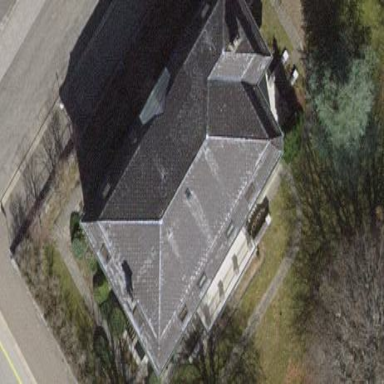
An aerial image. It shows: Hipped roof on residential building.